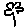
Label: flower